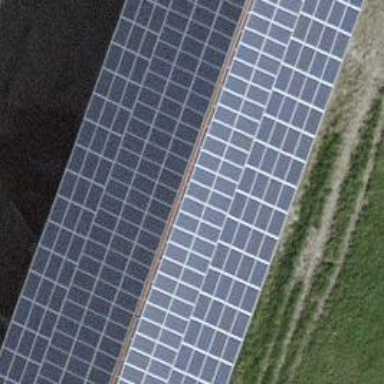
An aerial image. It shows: Solar power generator using photovoltaic method with solar photovoltaic panel types.